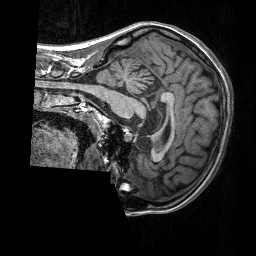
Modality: T1w
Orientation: sagittal
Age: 19
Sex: female